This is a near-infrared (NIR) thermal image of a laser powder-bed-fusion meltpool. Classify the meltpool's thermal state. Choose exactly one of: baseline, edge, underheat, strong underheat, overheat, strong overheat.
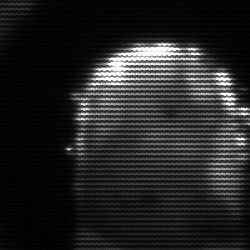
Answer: baseline